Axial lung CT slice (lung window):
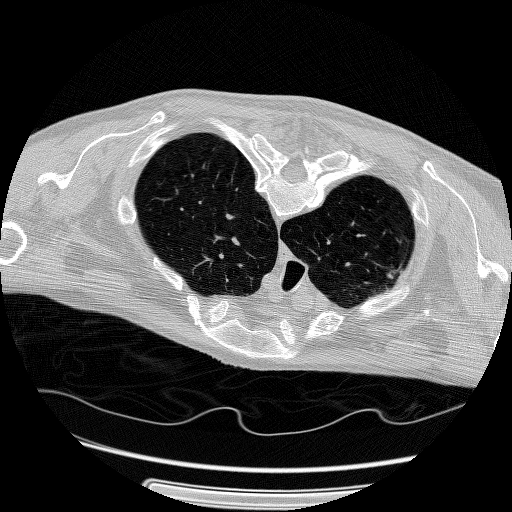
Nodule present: no